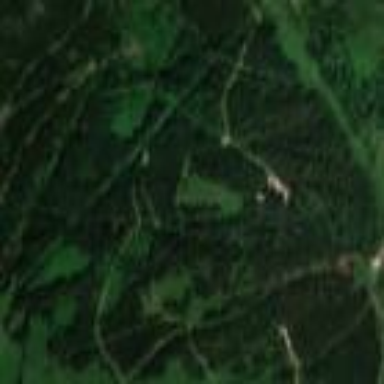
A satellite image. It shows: Forest area.